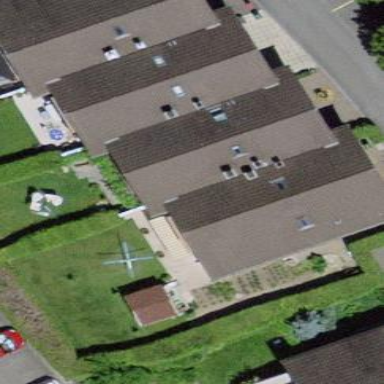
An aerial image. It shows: Terrace building.